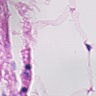
Metastatic tissue present: no